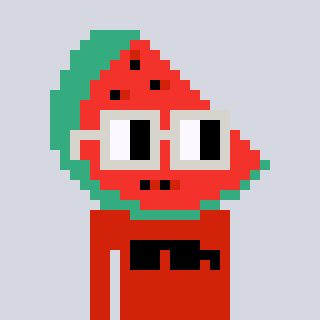
a pixel art character with square light gray glasses, a watermelon-shaped head and a red-colored body on a cool background